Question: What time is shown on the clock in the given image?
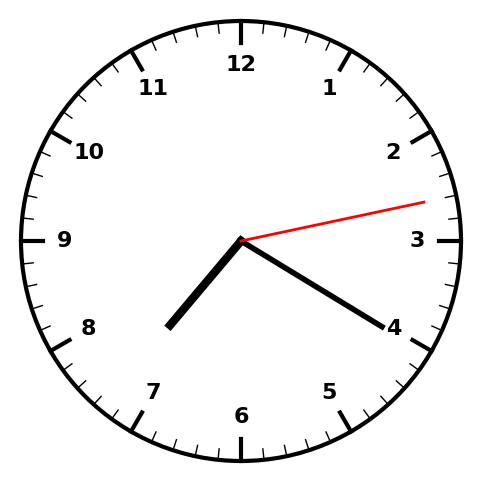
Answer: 07:20:13